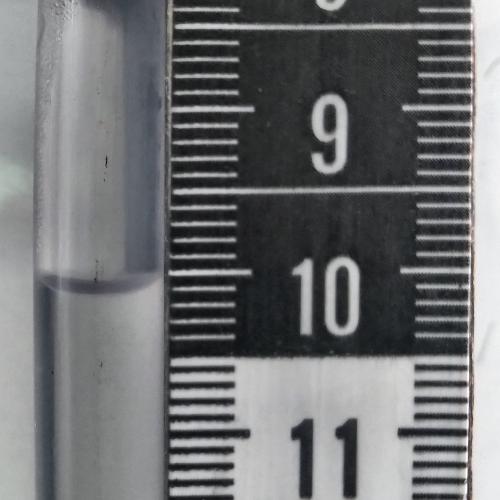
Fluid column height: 10.1 cm